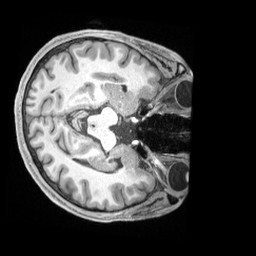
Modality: T1w
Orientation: axial
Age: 36
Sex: male
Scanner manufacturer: siemens
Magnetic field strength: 3 T
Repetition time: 2.4 s
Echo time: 0.00226 s